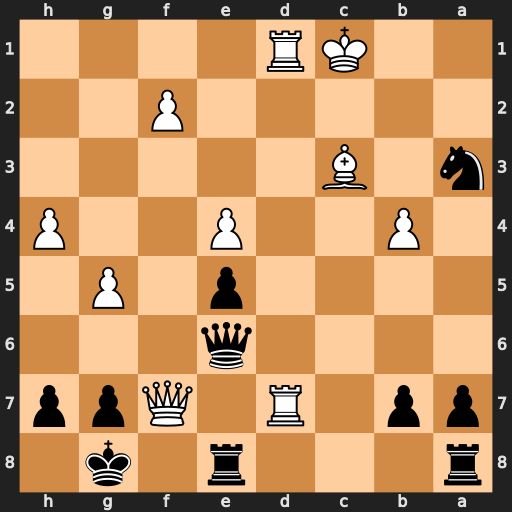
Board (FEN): r3r1k1/pp1R1Qpp/4q3/4p1P1/1P2P2P/n1B5/5P2/2KR4
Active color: b
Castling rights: -
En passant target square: -
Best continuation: Qxf7 Rxf7 Kxf7